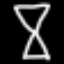
Label: hourglass